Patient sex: F
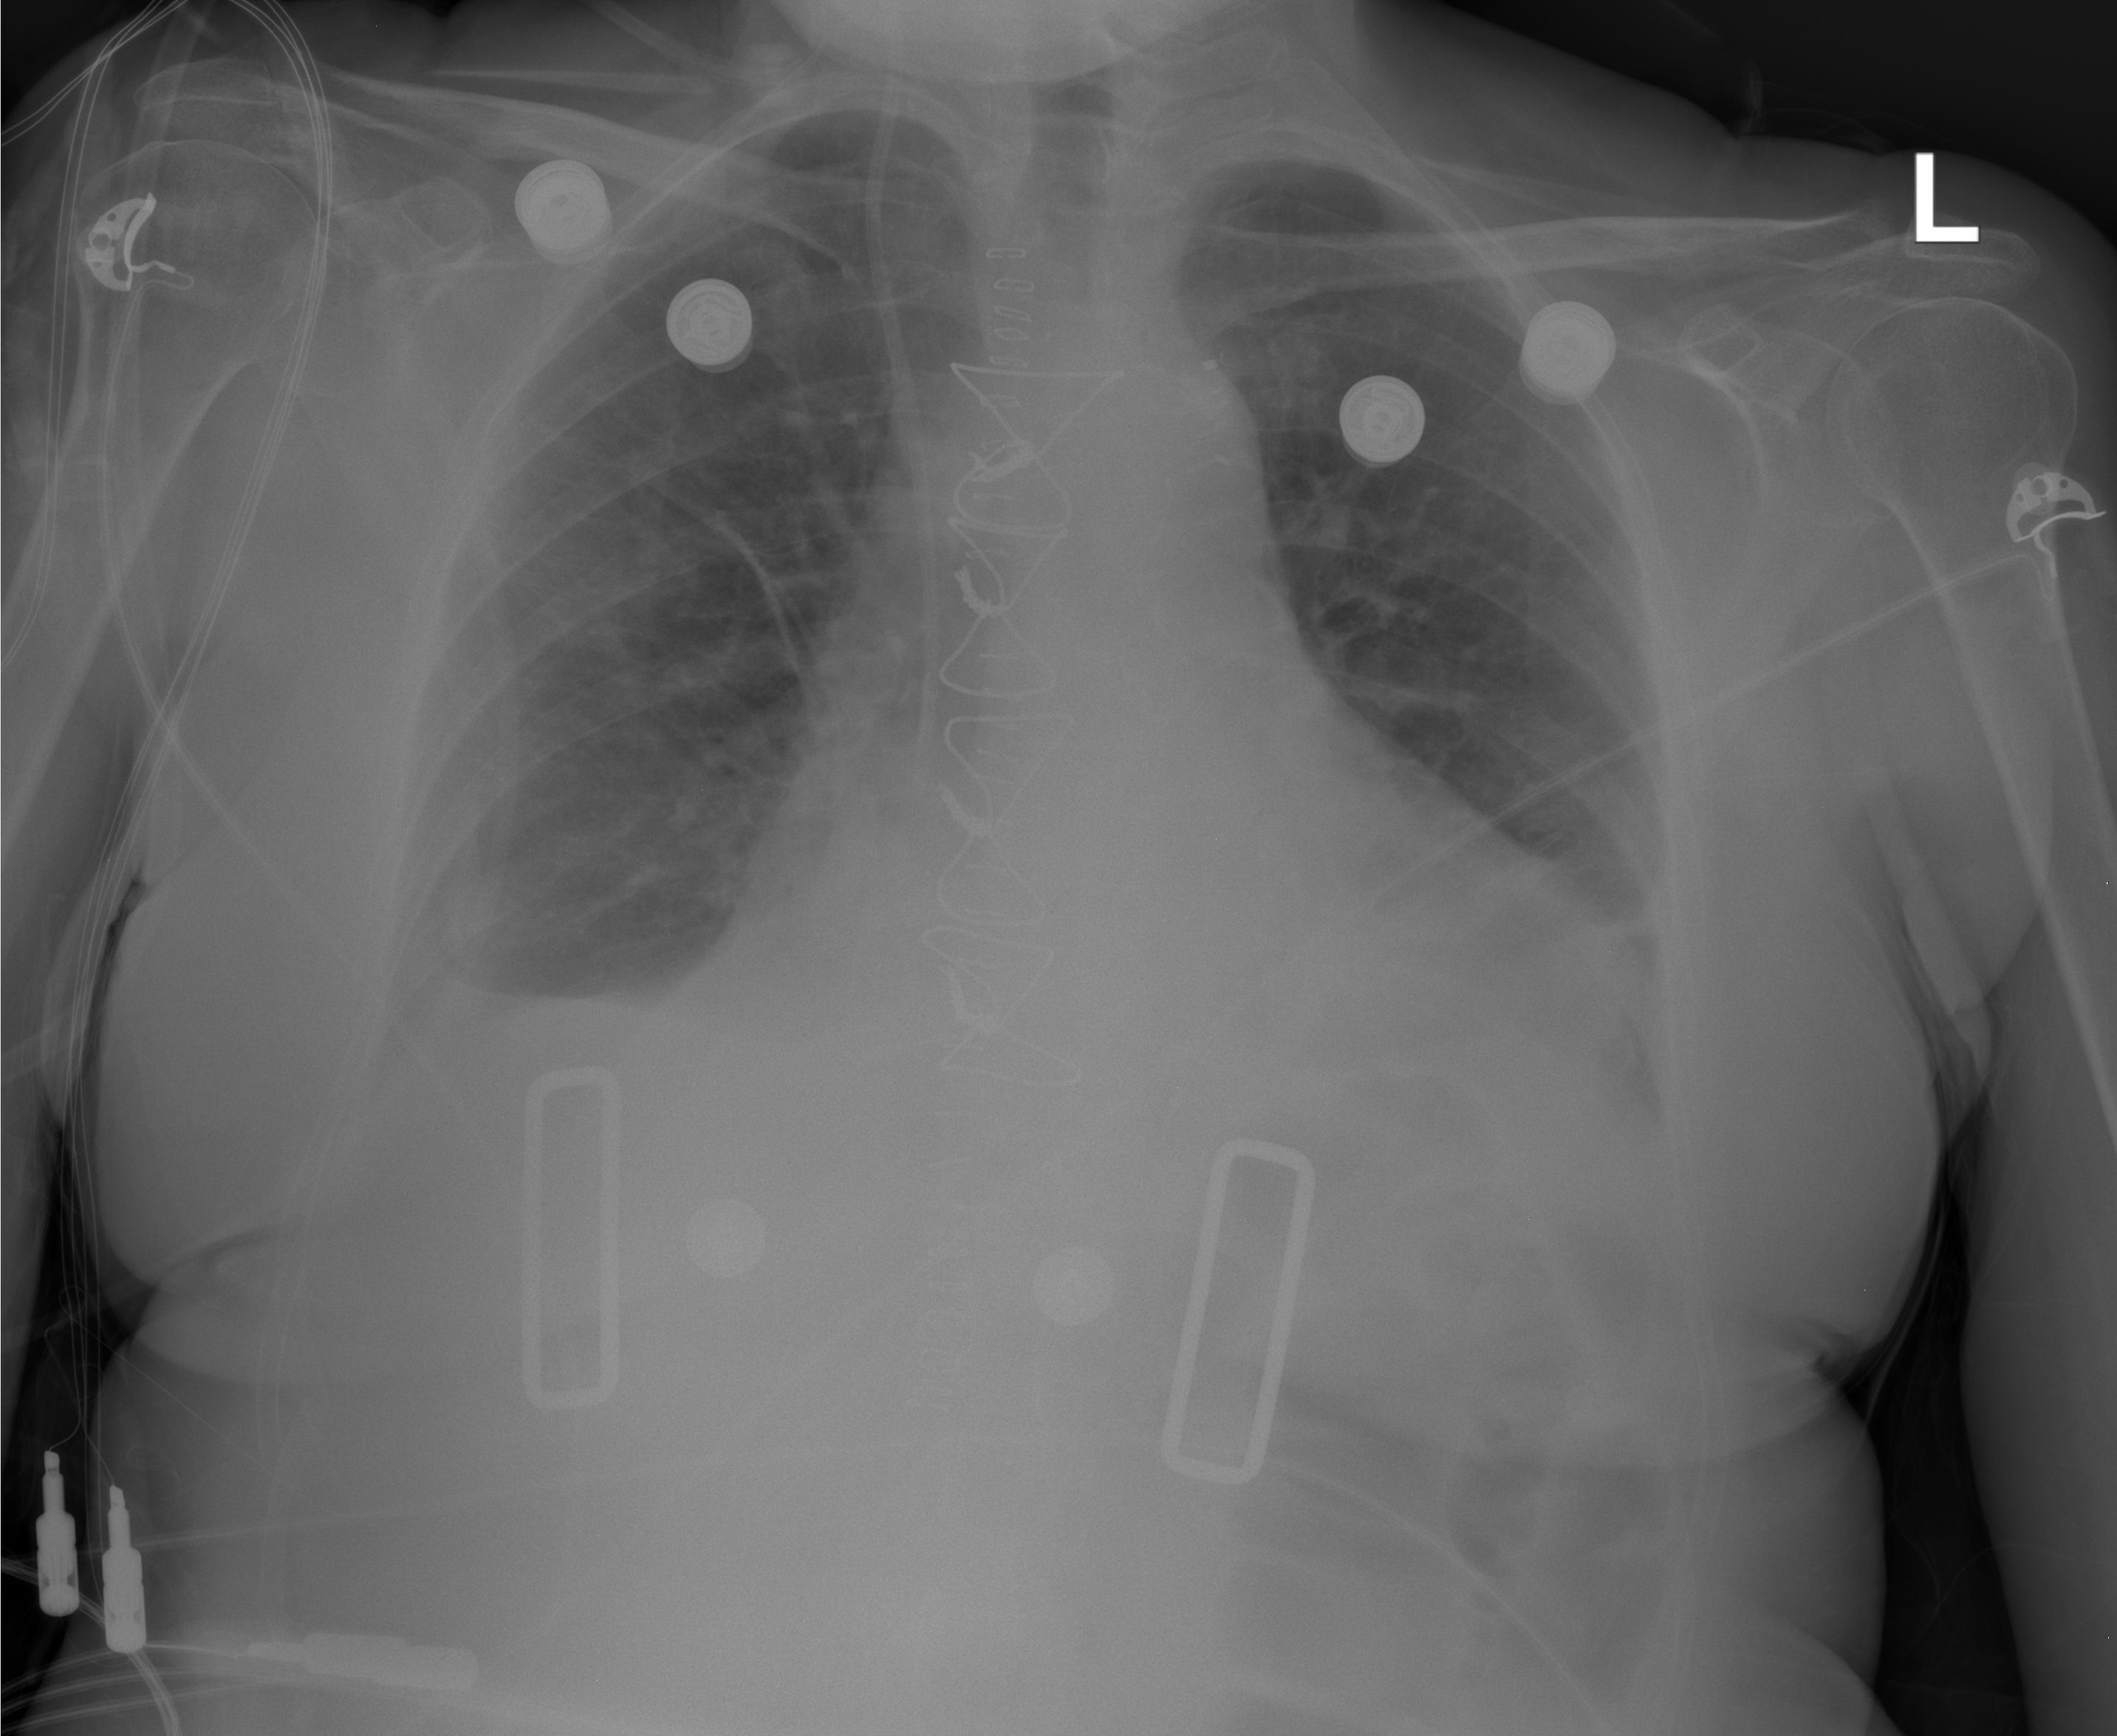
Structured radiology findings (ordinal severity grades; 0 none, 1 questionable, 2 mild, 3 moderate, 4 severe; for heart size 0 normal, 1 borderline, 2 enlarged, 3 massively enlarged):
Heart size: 2
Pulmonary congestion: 2
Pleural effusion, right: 2
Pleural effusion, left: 0
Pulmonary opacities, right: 0
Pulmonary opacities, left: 0
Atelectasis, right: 2
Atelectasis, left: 2